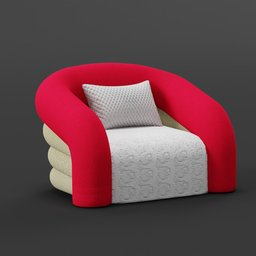
Label: furniture